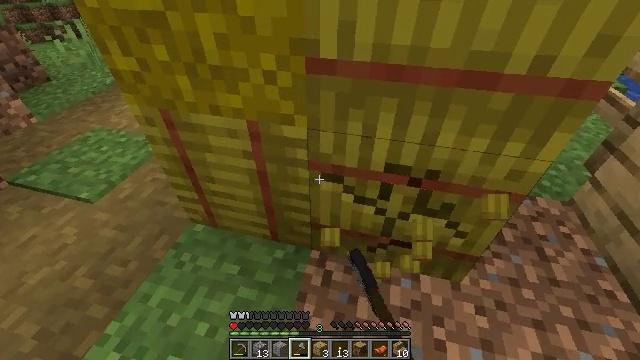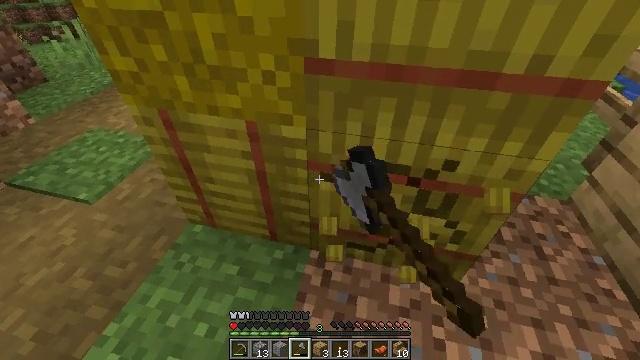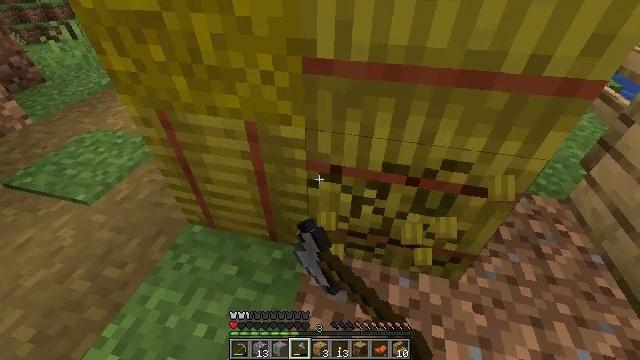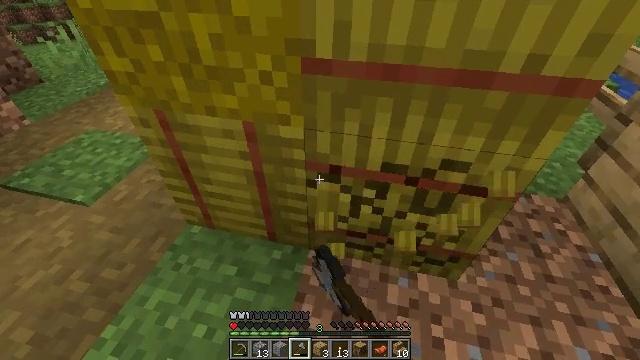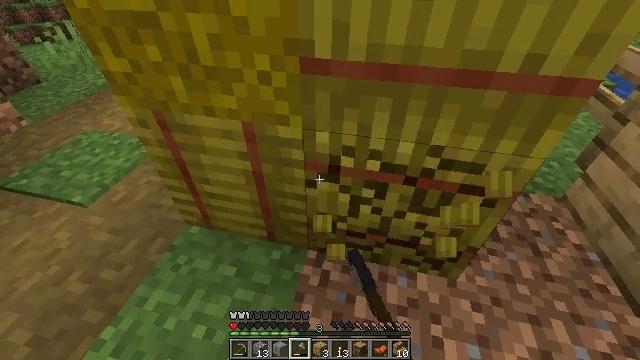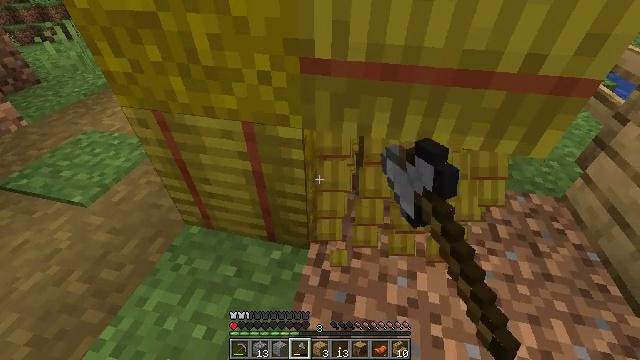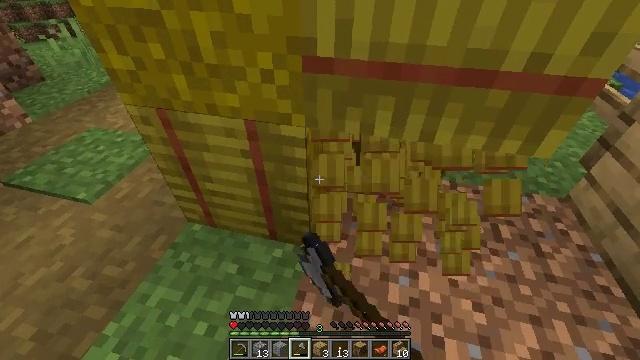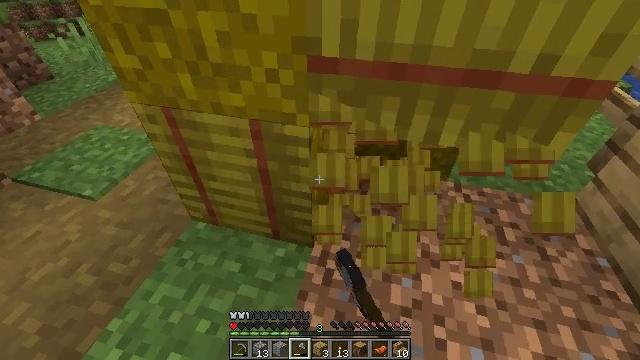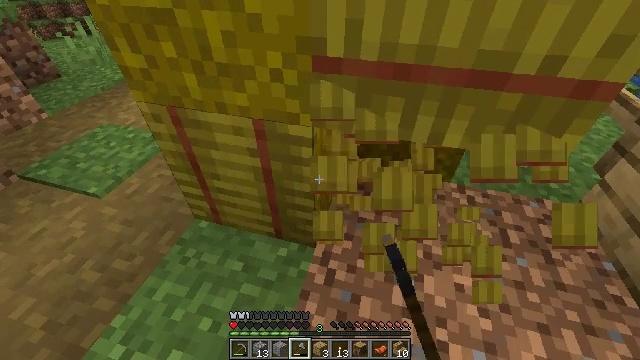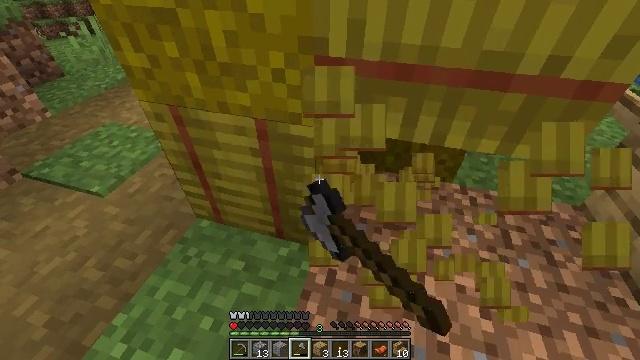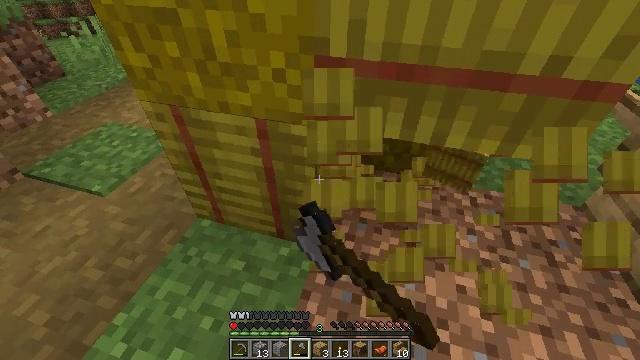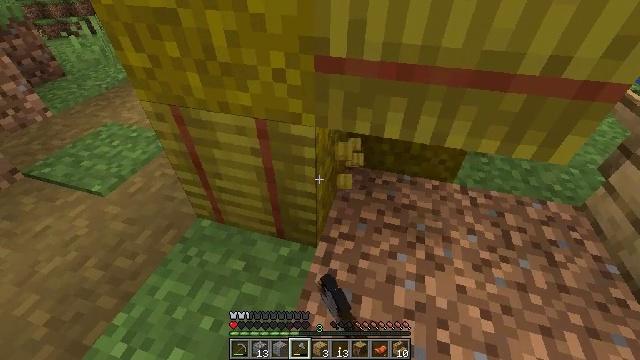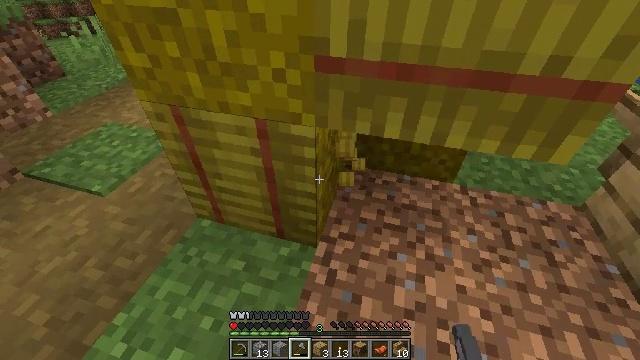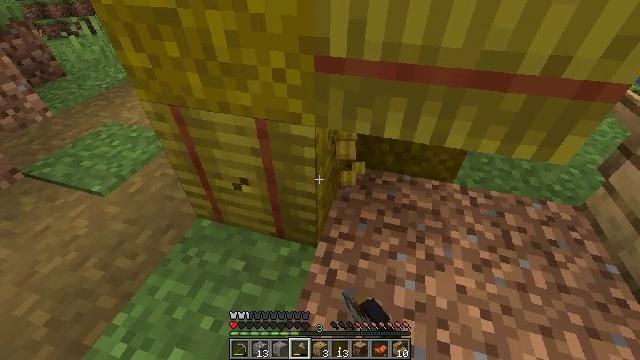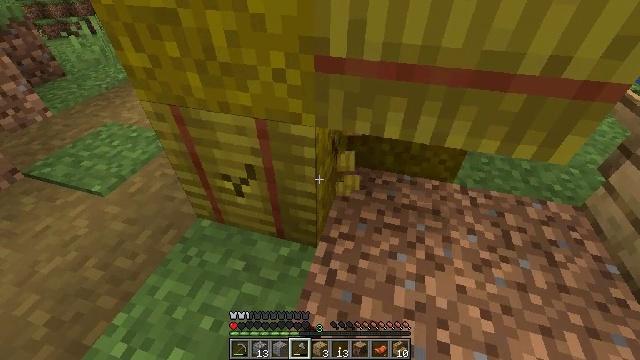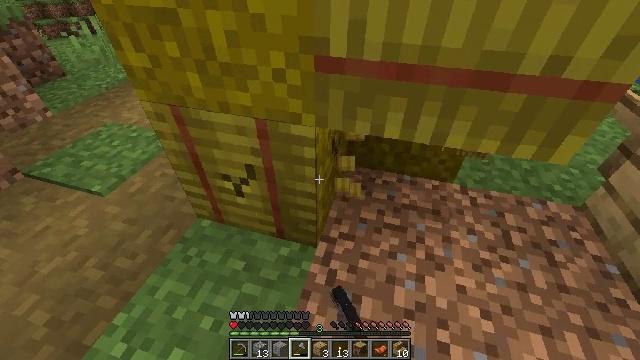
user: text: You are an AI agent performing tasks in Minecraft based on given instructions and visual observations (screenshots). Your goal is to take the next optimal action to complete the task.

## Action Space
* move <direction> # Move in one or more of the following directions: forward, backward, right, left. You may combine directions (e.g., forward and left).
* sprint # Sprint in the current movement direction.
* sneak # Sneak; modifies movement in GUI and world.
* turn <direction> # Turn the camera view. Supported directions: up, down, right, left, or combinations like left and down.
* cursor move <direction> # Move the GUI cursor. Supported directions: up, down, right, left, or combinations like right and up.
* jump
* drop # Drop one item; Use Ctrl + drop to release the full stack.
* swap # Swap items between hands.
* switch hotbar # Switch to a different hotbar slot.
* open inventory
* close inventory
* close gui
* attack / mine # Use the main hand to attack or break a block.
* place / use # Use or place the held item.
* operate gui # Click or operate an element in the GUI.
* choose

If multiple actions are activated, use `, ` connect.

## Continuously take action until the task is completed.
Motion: motion action
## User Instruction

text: Break the hay block to collect it.
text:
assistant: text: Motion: attack / mine
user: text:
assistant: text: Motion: attack / mine
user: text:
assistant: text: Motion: attack / mine
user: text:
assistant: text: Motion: attack / mine
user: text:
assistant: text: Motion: attack / mine
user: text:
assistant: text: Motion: attack / mine
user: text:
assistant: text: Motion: turn left, attack / mine
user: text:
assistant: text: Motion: attack / mine
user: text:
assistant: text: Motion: attack / mine
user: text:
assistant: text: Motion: attack / mine
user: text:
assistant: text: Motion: attack / mine
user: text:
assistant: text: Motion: attack / mine
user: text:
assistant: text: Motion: attack / mine
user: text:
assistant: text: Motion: attack / mine
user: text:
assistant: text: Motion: attack / mine
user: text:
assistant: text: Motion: attack / mine
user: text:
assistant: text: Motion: attack / mine
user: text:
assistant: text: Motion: attack / mine
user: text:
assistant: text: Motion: attack / mine
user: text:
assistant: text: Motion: attack / mine
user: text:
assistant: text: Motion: attack / mine
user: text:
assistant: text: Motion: attack / mine
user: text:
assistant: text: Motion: attack / mine
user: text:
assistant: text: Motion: attack / mine
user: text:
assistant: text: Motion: attack / mine
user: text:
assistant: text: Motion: attack / mine
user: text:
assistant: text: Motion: attack / mine
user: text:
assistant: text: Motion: turn left and up, attack / mine
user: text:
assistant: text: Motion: turn left and up, attack / mine
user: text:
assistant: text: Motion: turn left and up, attack / mine